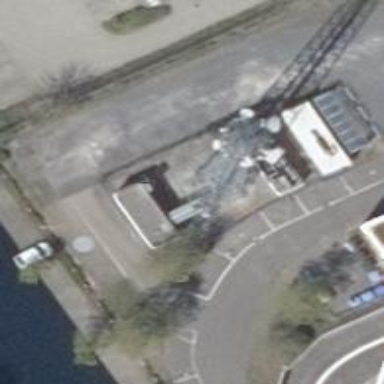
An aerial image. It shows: Communication tower.